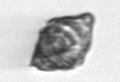
Label: Kryptoperidinium_triquetrum